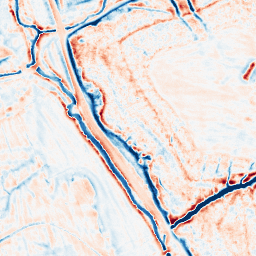
Category: edge_preserving
Decomposition family: bilateral
Decomposition parameters: d: 15
sigma_color: 75
sigma_space: 50
Upsampling method: bicubic
Upsampling parameters: scale: 2
Upsampling scale: 2